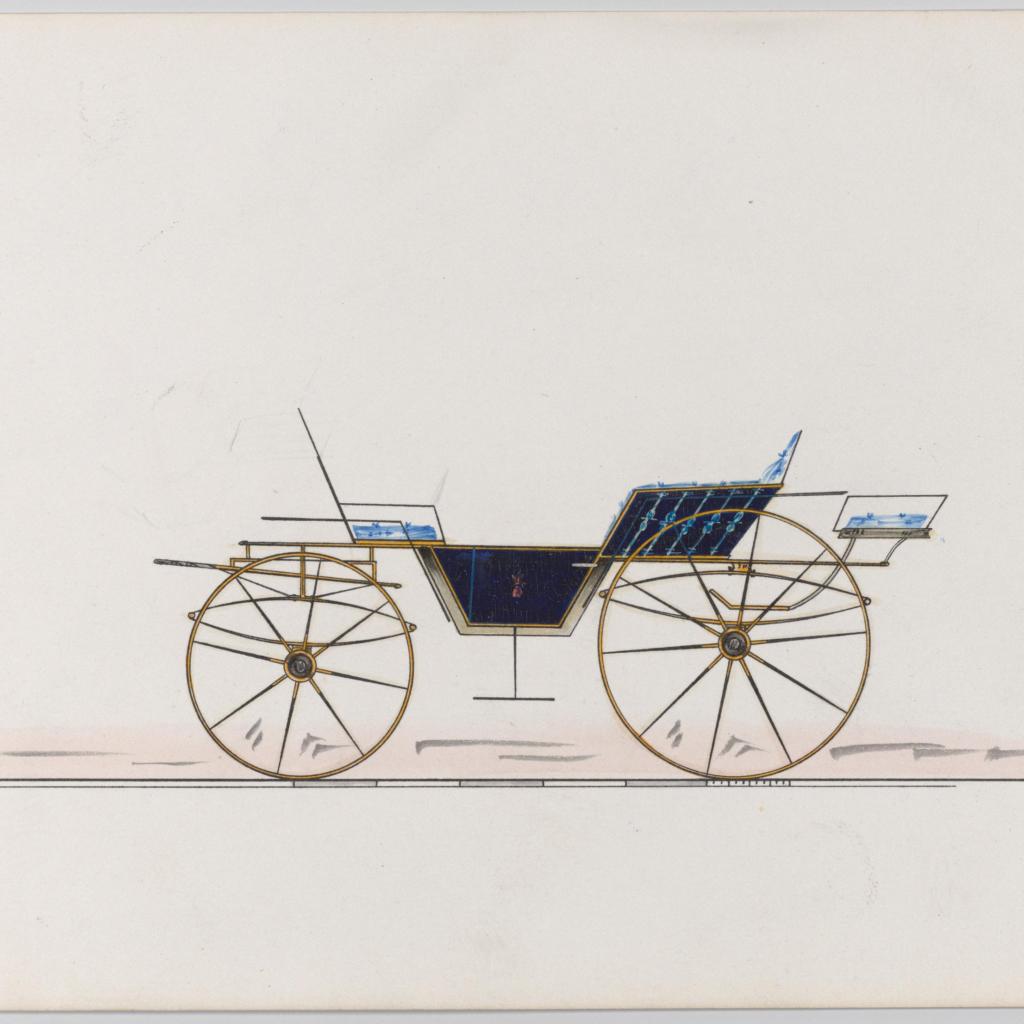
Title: Design for Vis-à-vis Phaeton (unnumbered)
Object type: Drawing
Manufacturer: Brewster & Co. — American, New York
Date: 1870
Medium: Pen and black ink, watercolor and gouache with gum arabic
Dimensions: sheet: 6 x 8 5/8 in. (15.2 x 21.9 cm)
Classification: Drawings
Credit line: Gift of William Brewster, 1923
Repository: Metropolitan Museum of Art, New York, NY